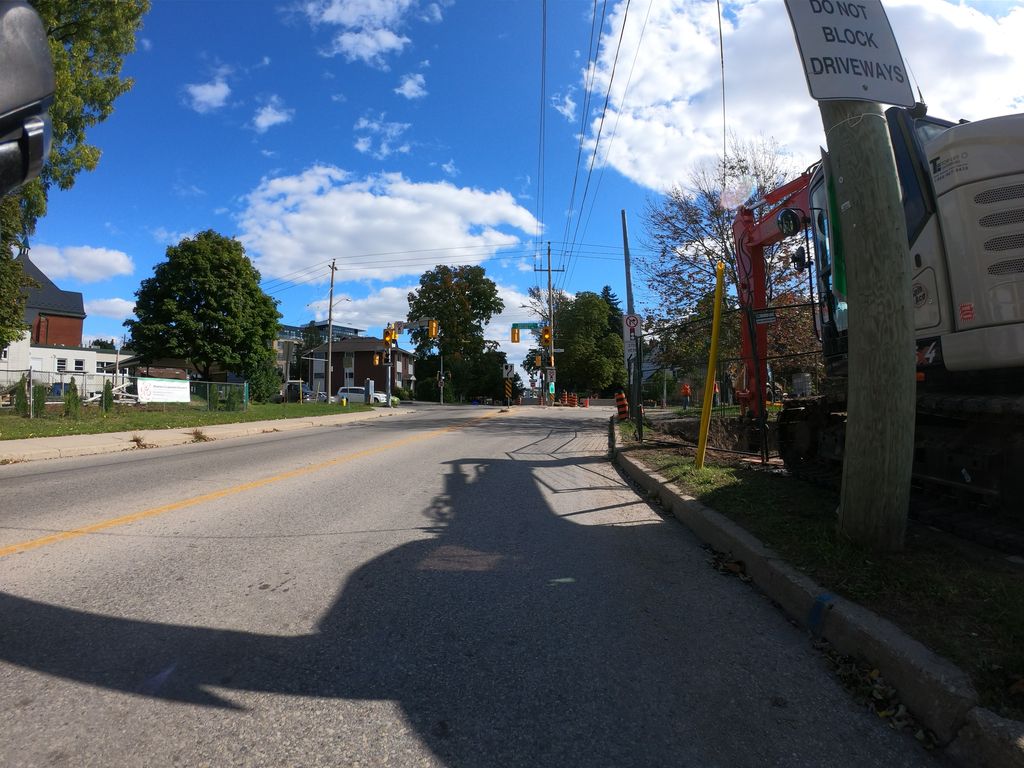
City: kitchener-waterloo